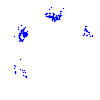
Particle: electron